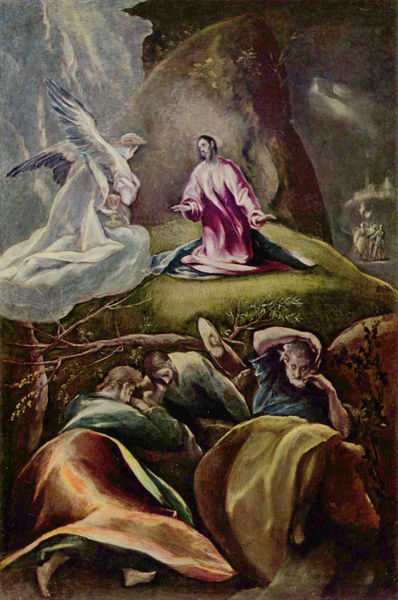
Titel: Christus am Ölberg
Künstler: El Greco
Standort: Budapest
Institution: Szépmüvészeti Múzeum
Schlagwörter: baum, berg, blau, blätter, felsen, flügel, gemälde, gewitter, laub, mann, schatten, schlaf, umhang, weiß, wolken, gelb, grün, landschaft, menschen, ocker, sand, stadt, äste, abend, braun, bunt, grau, hintergrund, holz, kleid, kleider, licht, männer, nacht, orange, schwarz, szene, gras, rasen, rot, wiese, bart, blass, falten, mensch, silber, stein, bild, ast, baumstamm, erde, gräser, hügel, natur, zweige, sonne, gewand, kelch, mantel, tücher, decke, gewänder, paar, personen, person, höhle, rosa, wald, engel, garten, helldunkel, farbig, füße, liegen, schlafen, schlafend, alter mann, berge, farben, fels, gebirge, lila, nebel, violett, weis, pause, rast, liegend, grass, unscharf, becher, barfuss, fuss, religion, strahlen, wurzel, zweig, lichtung, traum, knien, gebet, lorbeer, heiligenschein, christus, jesus, müde, historienmalerei, religiös, erscheinung, heilige, pokal, jünger, christ, jerusalem, hirten, el greco, petrus, peinture, christentum, verkündigung, montagnes, felschen, montagne, erdhügel, dormir, sommeil, viollet, toile, apostel, prophezeiung, anges, heiliger geist, judas, ölberg, letztes abendmahl, appostel, chrsitus, gethsemane, baumwurzel, greco, sinai, expressivität, berg sinai, hisotrienmalerei, jesus am ölberg, schalfende jünger, gezemaneh, el, gabriel, him,mel, campement, jesus christ, ange gabriel